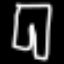
Label: pants